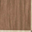
Piece: xx